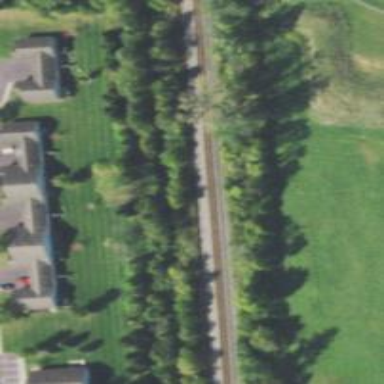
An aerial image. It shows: Railway track.